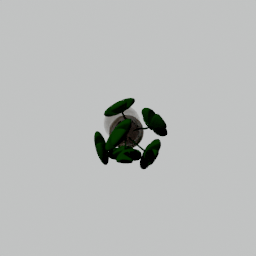
Label: decoration